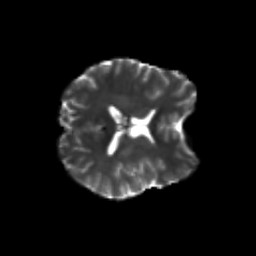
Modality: T2w
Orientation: axial
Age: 21
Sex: male
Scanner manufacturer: siemens
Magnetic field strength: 3 T
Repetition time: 3.5 s
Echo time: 0.113 s